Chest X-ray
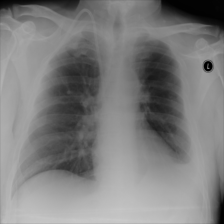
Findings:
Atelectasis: negative
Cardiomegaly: negative
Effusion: negative
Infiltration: negative
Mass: negative
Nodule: positive
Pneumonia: negative
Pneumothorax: negative
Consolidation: negative
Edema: negative
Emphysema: negative
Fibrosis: negative
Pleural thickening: negative
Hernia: negative